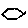
Label: hexagon